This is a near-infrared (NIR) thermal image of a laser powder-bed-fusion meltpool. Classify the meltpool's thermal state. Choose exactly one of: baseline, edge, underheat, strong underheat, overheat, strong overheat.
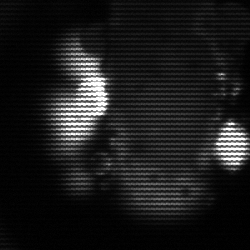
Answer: strong underheat